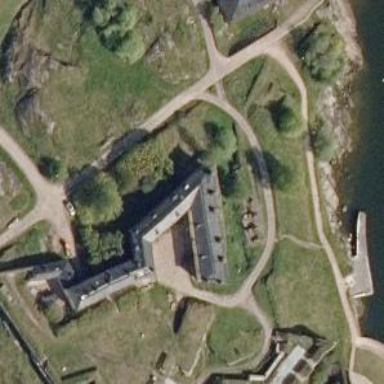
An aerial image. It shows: Castle with historical significance.